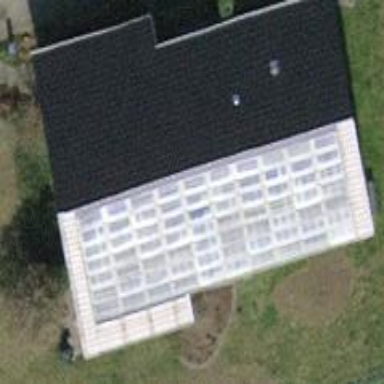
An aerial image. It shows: Small solar photovoltaic panel generator on the roof of building.